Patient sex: F
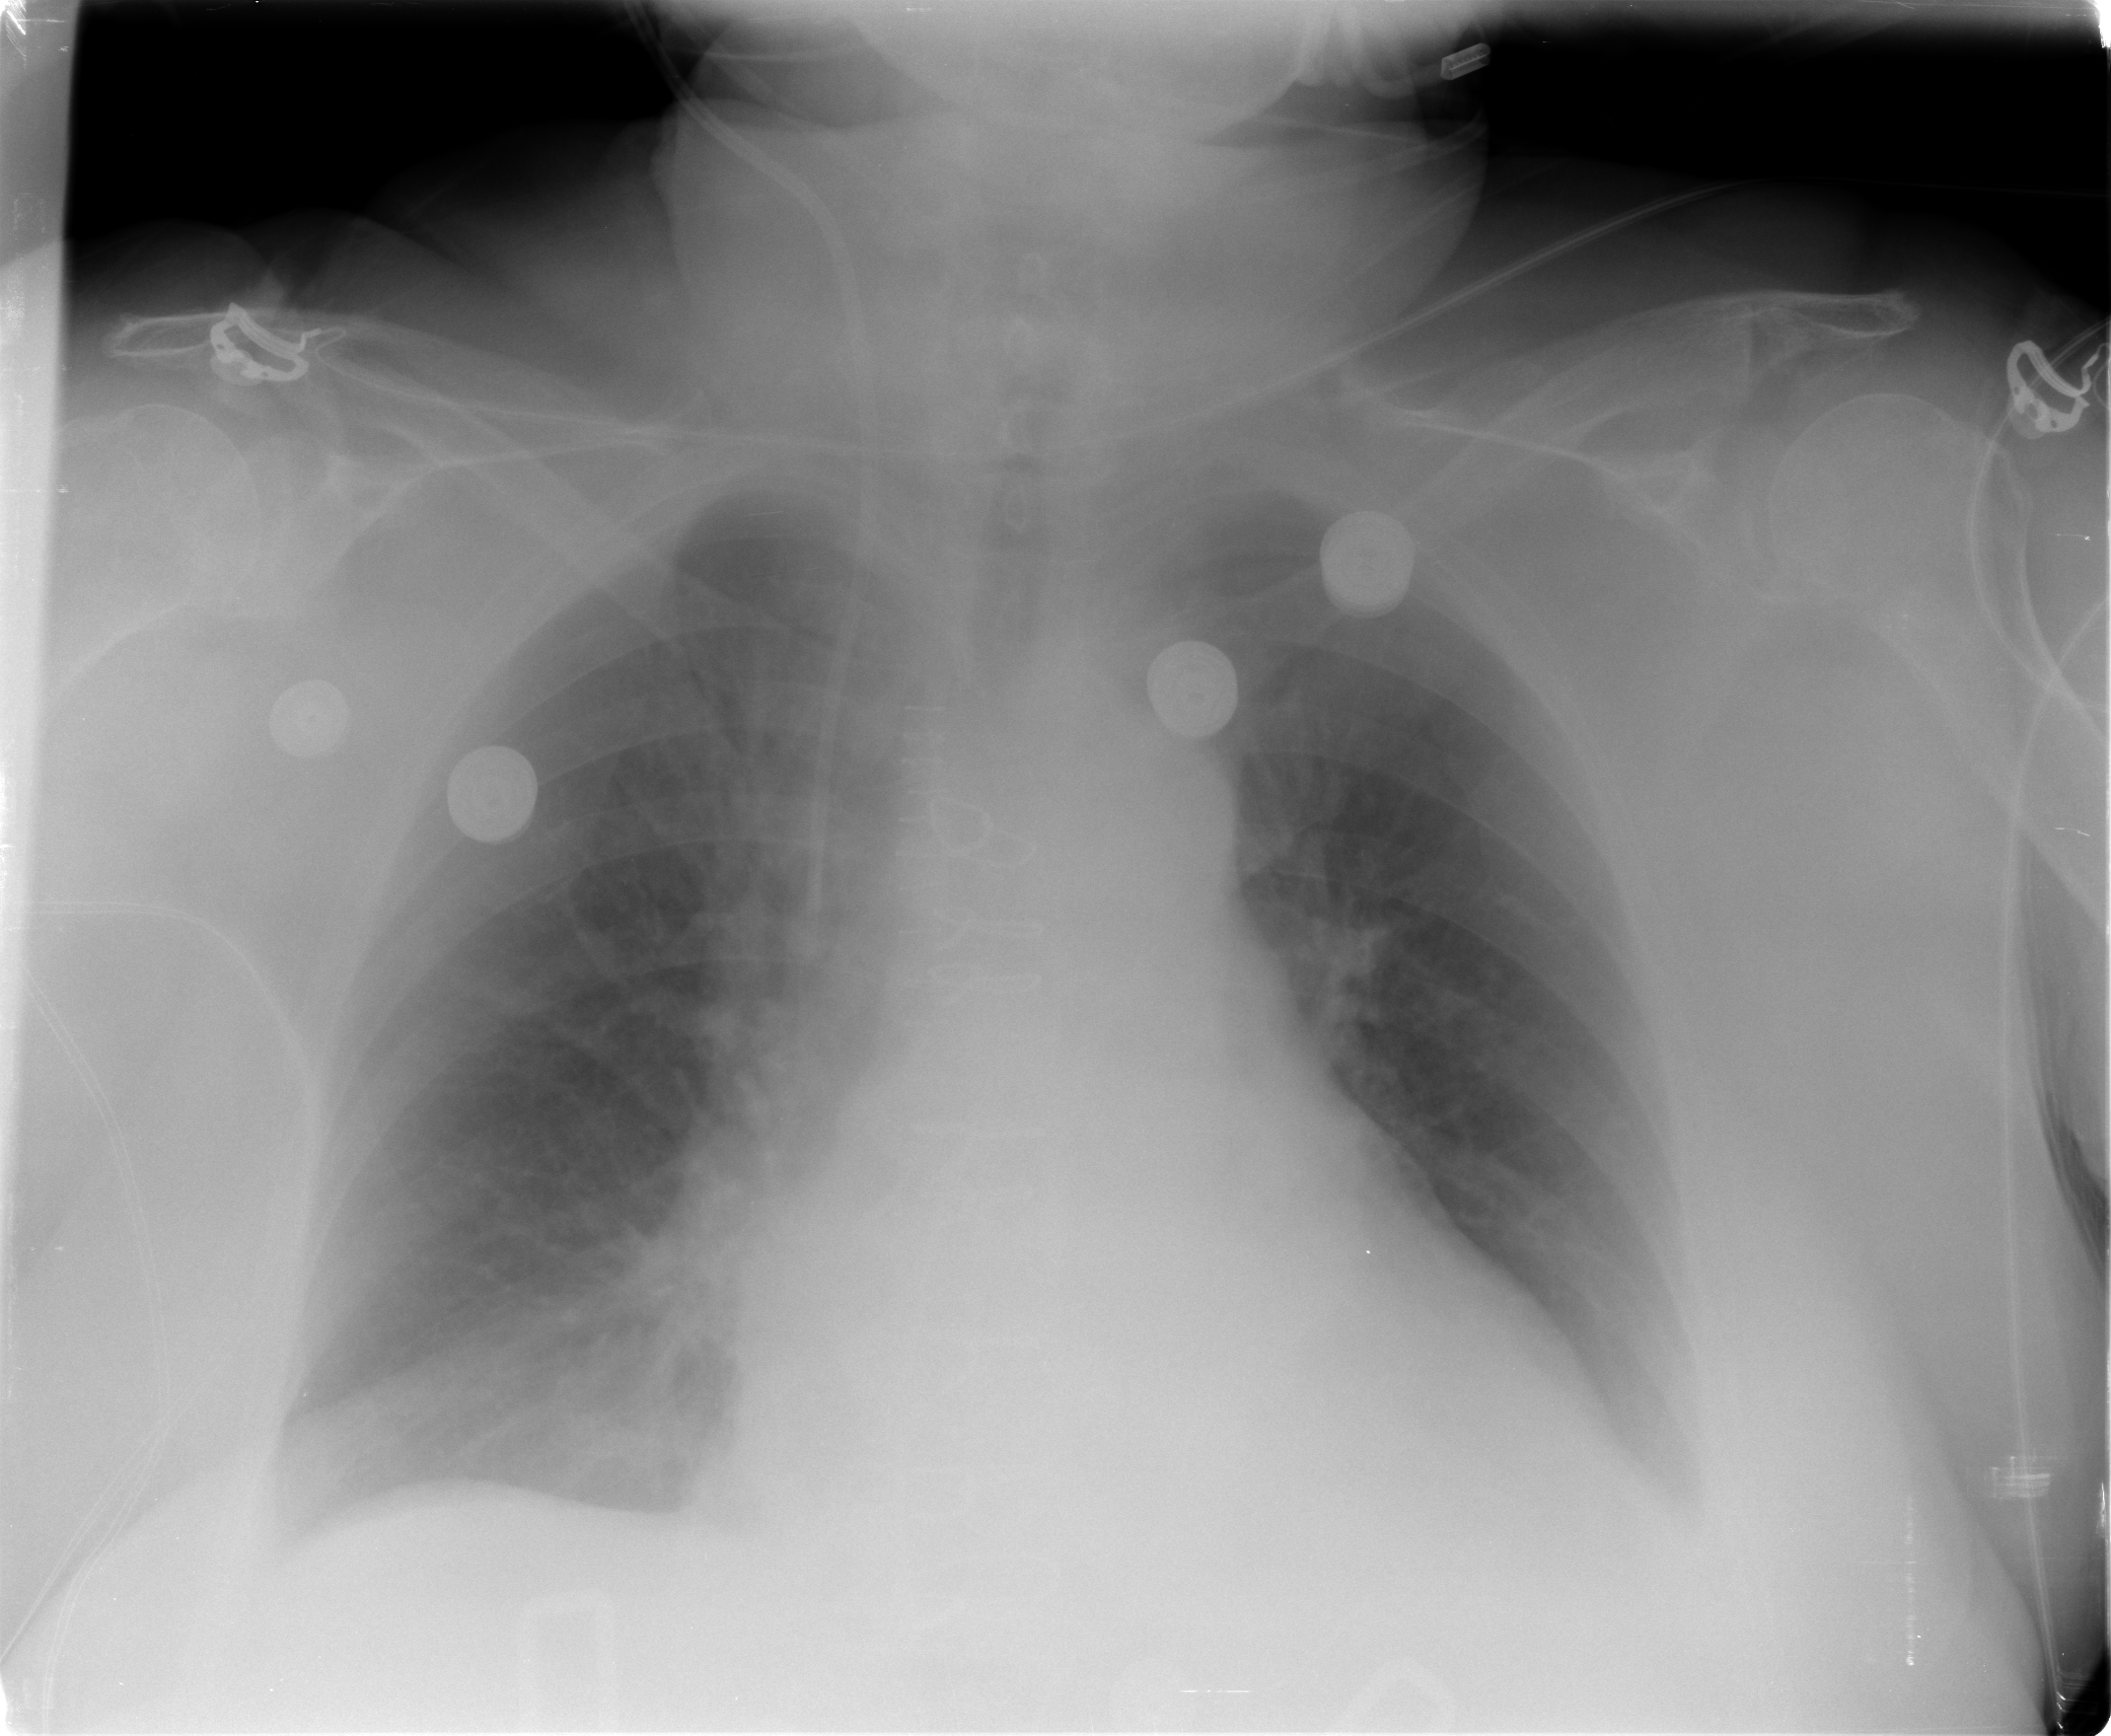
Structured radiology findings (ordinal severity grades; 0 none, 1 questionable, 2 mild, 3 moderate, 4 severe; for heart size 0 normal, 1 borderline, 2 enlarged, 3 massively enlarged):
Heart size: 1
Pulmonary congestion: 2
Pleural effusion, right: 2
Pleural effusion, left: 2
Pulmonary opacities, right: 1
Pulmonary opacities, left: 0
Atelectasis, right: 2
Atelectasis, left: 2